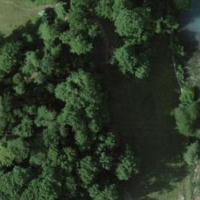
EUNIS habitat code: 44
Species observed at this site:
Caltha palustris